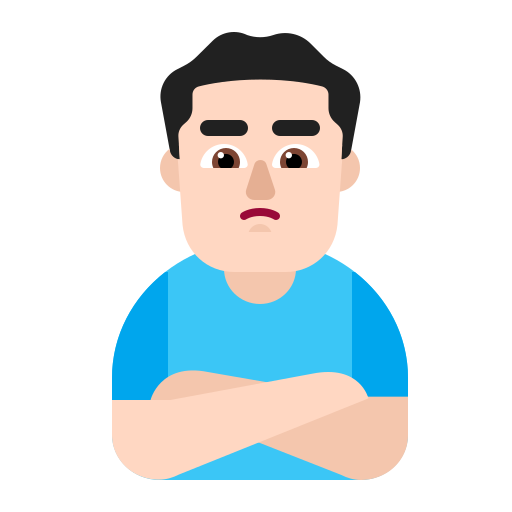
man pouting flat light